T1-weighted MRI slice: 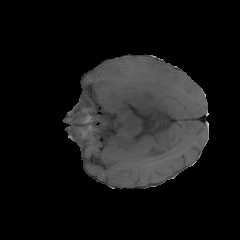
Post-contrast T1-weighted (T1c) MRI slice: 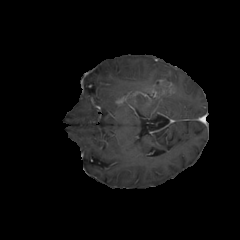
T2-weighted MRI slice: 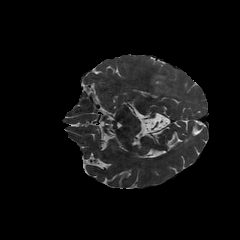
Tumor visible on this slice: yes